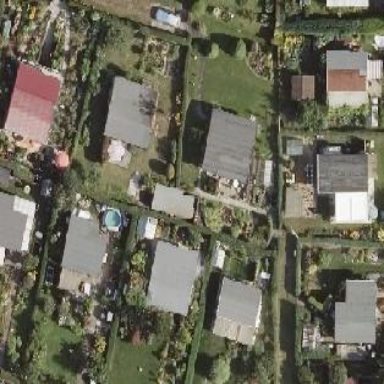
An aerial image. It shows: Plot in the allotments.